Question: I'm using a script to convert PDF to JPG Online. But when i run this script on zend server and upload any pdf file then the file is upload on the server & it show broken images on the browser.
I use one folder and one index file where this code is written.
1. upload folder
2. index.php file
Here is the script I am running:
'''
<html>
<head>
<style type="text/css">
img {border-width: 0}
* {font-family:'Lucida Grande', sans-serif;}
</style>
</head>
<body>
<?php
$message = "";
$display = "";
if($_FILES)
{
$output_dir = "uploads/";
ini_set("display_errors",1);
if(isset($_FILES["myfile"]))
{
$RandomNum = time();
$ImageName = str_replace(' ','-',strtolower($_FILES['myfile']['name']));
$ImageType = $_FILES['myfile']['type']; //"image/png", image/jpeg etc.
$ImageExt = substr($ImageName, strrpos($ImageName, '.'));
$ImageExt = str_replace('.','',$ImageExt);
if($ImageExt != "pdf")
{
$message = "Invalid file format only <b>"PDF"</b> allowed.";
}
else
{
$ImageName = preg_replace("/\.[^.\s]{3,4}$/", "", $ImageName);
$NewImageName = $ImageName.'-'.$RandomNum.'.'.$ImageExt;
move_uploaded_file($_FILES["myfile"]["tmp_name"],$output_dir. $NewImageName);
$location = "/usr/local/bin/convert";
$name = $output_dir. $NewImageName;
$num = count_pages($name);
$RandomNum = time();
$nameto = $output_dir.$RandomNum.".jpg";
$convert = $location . " " . $name . " ".$nameto;
exec($convert);
for($i = 0; $i<$num;$i++)
{
$display .= "<img src='$output_dir$RandomNum-$i.jpg' title='Page-$i' /><br>";
}
$message = "PDF converted to JPEG sucessfully!!";
}
}
}
function count_pages($pdfname) {
$pdftext = file_get_contents($pdfname);
$num = preg_match_all("/\/Page\W/", $pdftext, $dummy);
return $num;
}
$content = $message.'<br />'.$display.'<br><form enctype="multipart/form-data" action="" method="post">
Please choose a file: <input name="myfile" type="file" /><br />
<input type="submit" value="Upload" />
</form>';
echo $content;
?>
</body>
</html>
'''
The broken Image is:

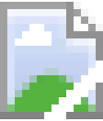
Answer: As per you asking view PDF on browser.
Try this online <URL>.
<URL> it and Enjoy. I hope it is use full for you.